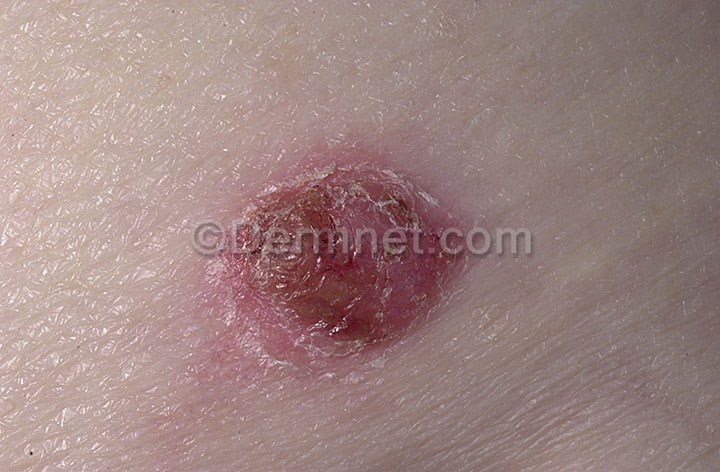
Disease: Seborrheic Keratoses and other Benign Tumors